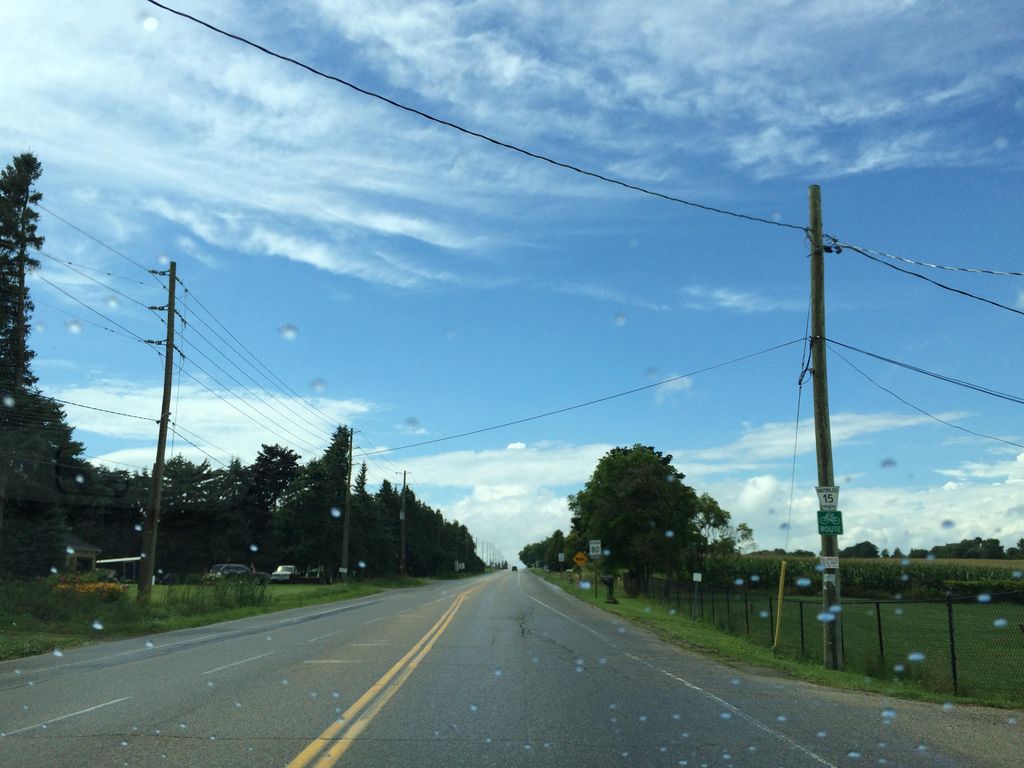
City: kitchener-waterloo